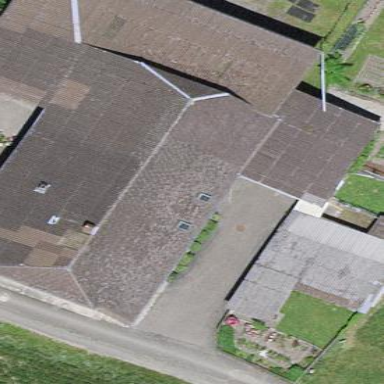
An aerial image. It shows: Farm building.